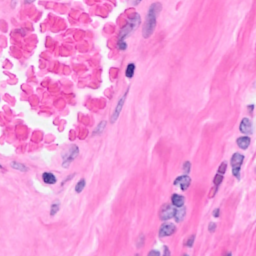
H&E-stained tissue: Breast